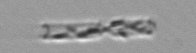
Label: Cerataulina_pelagica